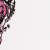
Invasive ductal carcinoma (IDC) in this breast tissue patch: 0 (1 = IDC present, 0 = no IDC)